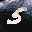
Label: 5